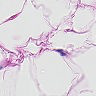
Metastatic tissue present: no